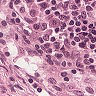
Metastatic tissue present: no